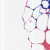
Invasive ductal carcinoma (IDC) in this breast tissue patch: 0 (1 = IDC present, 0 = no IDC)